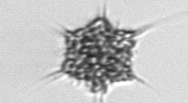
Label: Dictyocha